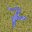
Label: 7